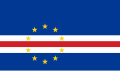
Flag of Cape Verde